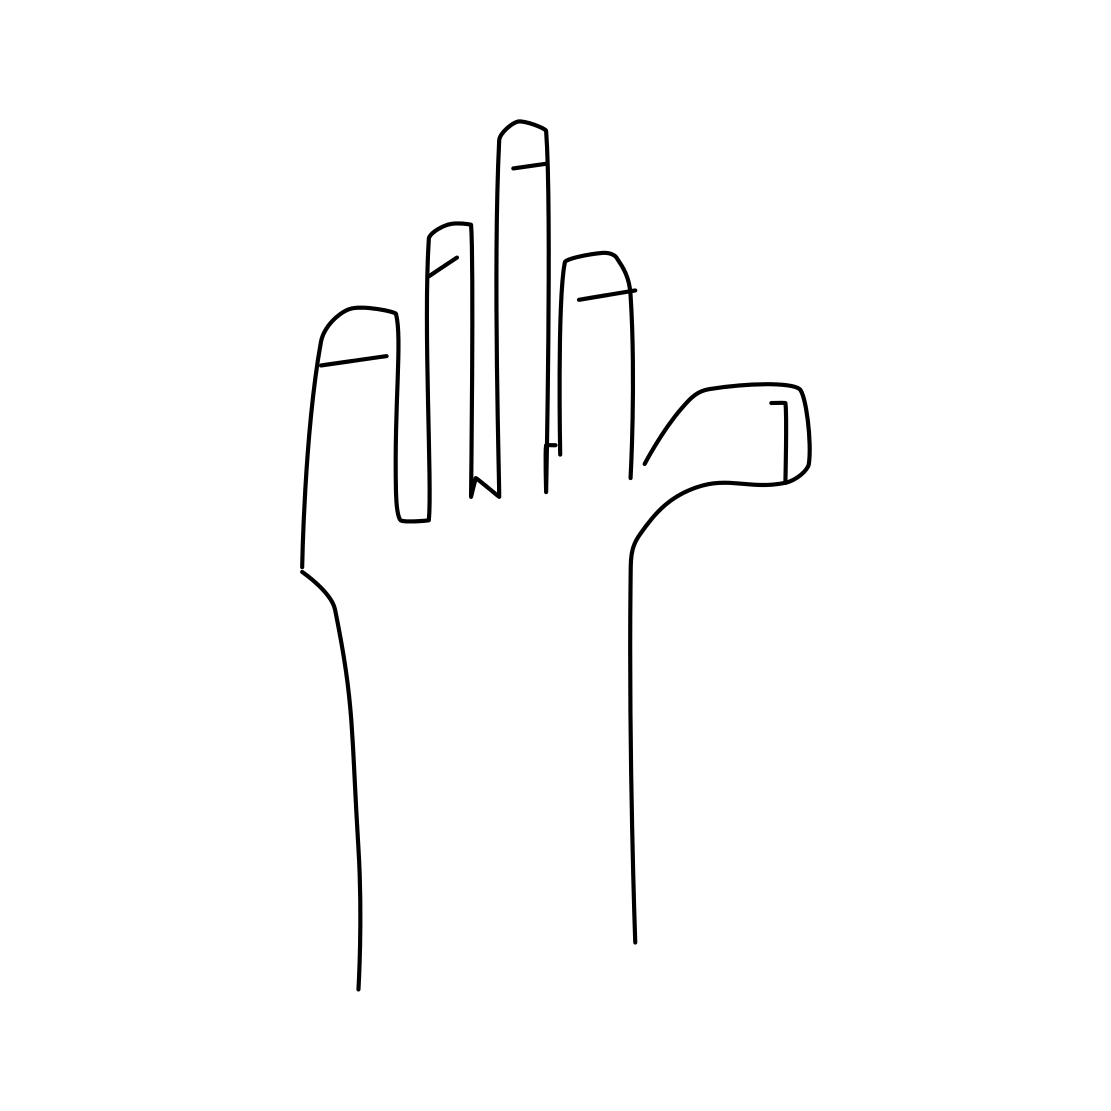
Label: hand